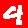
Digit: 4